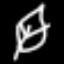
Label: leaf